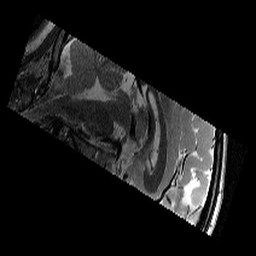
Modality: T2w
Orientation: sagittal
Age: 13
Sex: female
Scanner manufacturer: siemens
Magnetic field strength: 3 T
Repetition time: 9.23 s
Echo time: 0.067 s